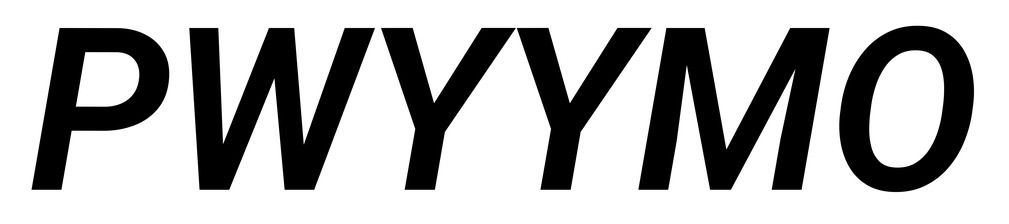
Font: Roboto-Italic_SemiBold_Italic